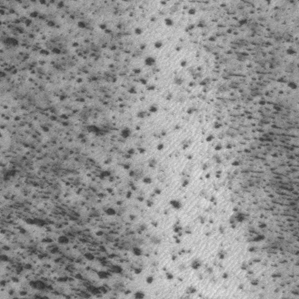
Label: frost